Field crop: maize
Growth stage: 1
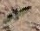
Species: atriplex